Field crop: maize
Growth stage: 2
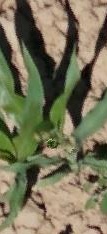
Species: maize